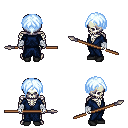
a pixel art fantasy rpg character, male body template, skeleton, blue robe, gold greaves, white cyan parted hairstyle, white cloth bandages, black shoes, spear, four views (front, back, left, right), 2x2 character sprite sheet, small pixel art, hard edges, no anti-aliasing